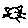
Label: cat